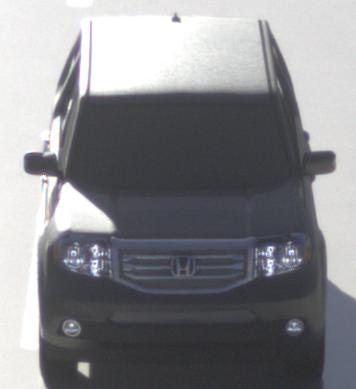
Make: Honda
Model: Pilot
Detailed model: Gen. 2 Facelift
Model produced from: 2012
Model produced until: 2015
Doors: 5
Color: gray
Road condition: wet road
Daytime: morning or afternoon
Contrast: high contrast